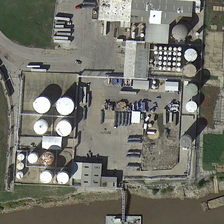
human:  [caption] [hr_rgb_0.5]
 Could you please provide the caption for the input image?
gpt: many storage tanks surrounded by some buildings is near a river .

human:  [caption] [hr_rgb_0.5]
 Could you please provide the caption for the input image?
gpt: many storage tanks surrounded by some buildings is near a river .

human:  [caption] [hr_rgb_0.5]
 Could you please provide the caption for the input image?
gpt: many storage tanks surrounded by some buildings is near a river .

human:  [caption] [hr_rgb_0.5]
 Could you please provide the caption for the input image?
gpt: many storage tanks surrounded by some buildings is near a river .

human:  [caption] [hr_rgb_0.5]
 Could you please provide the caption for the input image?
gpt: many storage tanks surrounded by some buildings is near a river .